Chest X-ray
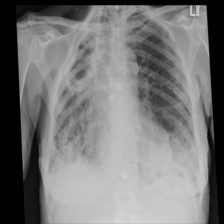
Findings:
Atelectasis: negative
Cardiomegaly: negative
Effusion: negative
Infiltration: positive
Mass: negative
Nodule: negative
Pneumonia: negative
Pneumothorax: negative
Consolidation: negative
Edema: negative
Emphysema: negative
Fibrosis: negative
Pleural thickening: negative
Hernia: negative